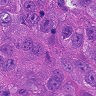
Metastatic tissue present: yes